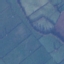
Land use / land cover class: Pasture